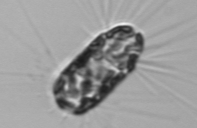
Label: Corethron_hystrix